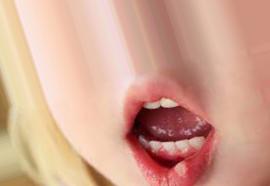
Condition: Mouth Ulcer